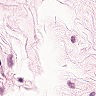
Metastatic tissue present: no